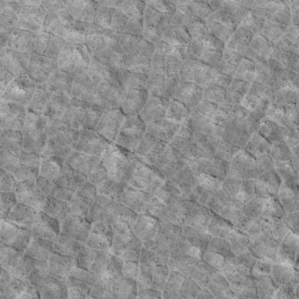
Label: non_frost